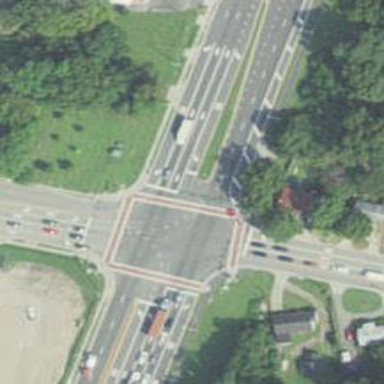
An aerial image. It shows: Marked crossing on asphalt footway.